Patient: sex M, age 51
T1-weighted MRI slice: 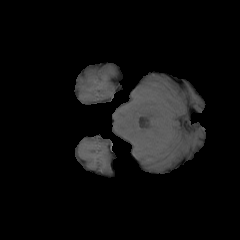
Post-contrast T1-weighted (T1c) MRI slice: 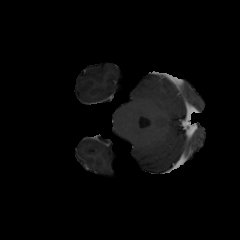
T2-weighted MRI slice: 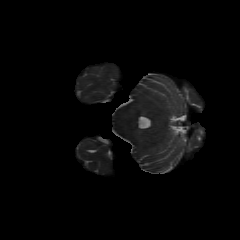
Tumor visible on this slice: no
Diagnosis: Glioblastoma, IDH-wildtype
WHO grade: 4